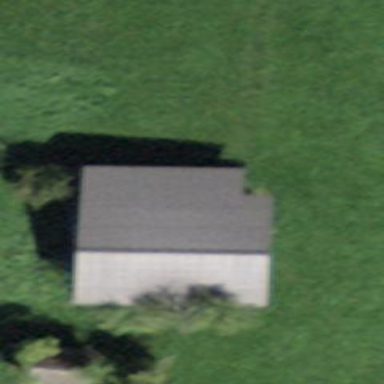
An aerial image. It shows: Barn.